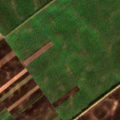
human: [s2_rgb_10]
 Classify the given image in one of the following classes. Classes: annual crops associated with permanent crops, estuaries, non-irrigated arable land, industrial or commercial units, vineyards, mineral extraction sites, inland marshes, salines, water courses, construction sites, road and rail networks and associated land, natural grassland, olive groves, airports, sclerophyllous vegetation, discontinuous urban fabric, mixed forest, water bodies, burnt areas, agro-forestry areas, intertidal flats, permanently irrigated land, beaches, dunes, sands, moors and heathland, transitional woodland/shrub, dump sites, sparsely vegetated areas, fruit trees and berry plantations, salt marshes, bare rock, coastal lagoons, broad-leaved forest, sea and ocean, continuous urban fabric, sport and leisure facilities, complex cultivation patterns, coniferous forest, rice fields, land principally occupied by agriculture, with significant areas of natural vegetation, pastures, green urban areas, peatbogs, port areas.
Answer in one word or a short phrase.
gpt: non-irrigated arable land